Field crop: maize
Growth stage: 2
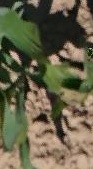
Species: maize